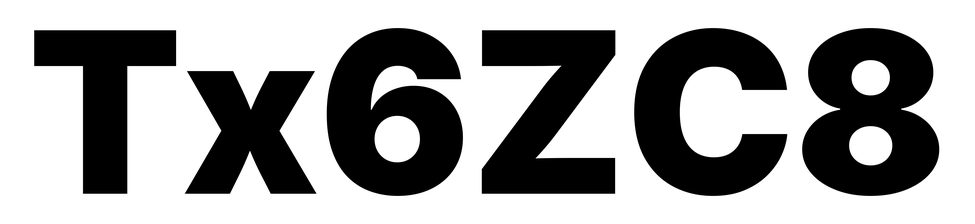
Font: Inter_Black